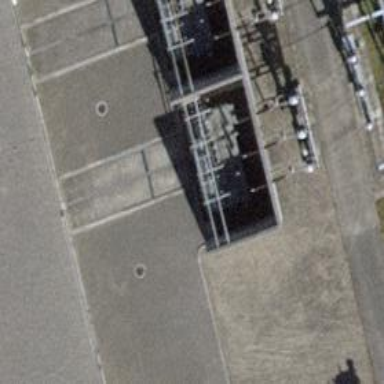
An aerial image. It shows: Outdoor transformer.